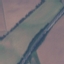
Land use / land cover: Highway